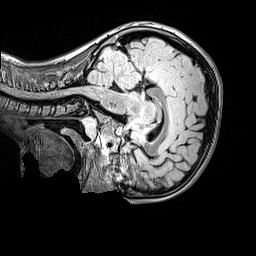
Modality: FLAIR
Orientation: sagittal
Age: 10
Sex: female
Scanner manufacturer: siemens
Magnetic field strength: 3 T
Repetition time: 5 s
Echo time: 0.388 s